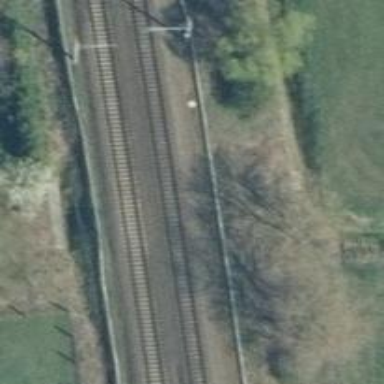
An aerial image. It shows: Railway signal.